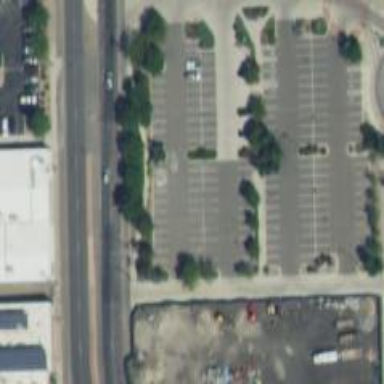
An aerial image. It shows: Parking space.